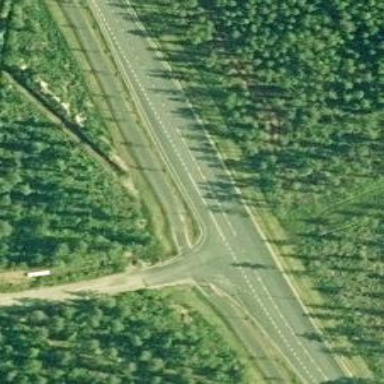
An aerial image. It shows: Asphalt cycleway.